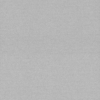
Label: dusty